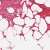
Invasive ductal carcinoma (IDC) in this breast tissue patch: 0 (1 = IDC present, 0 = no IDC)